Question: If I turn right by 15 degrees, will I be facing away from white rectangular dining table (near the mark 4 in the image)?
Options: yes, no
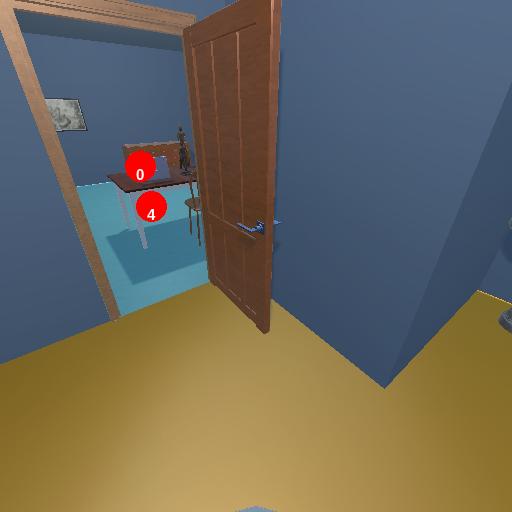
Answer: yes